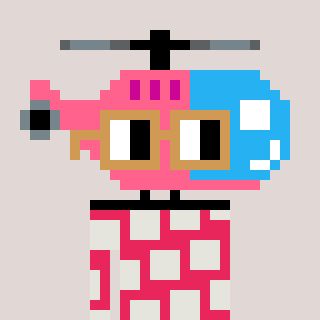
a pixel art character with square brown glasses, a helicopter-shaped head and a redpinkish-colored body on a warm background